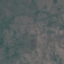
Land use / land cover: HerbaceousVegetation